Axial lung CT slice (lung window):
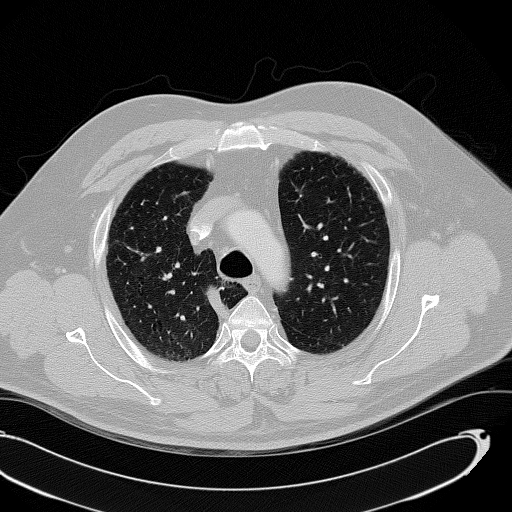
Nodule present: no